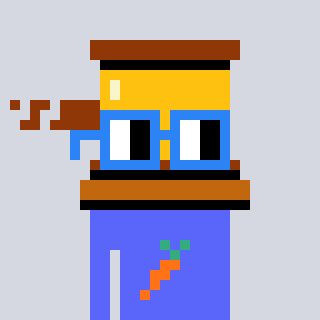
a pixel art character with square blue glasses, a gavel-shaped head and a purple-colored body on a cool background